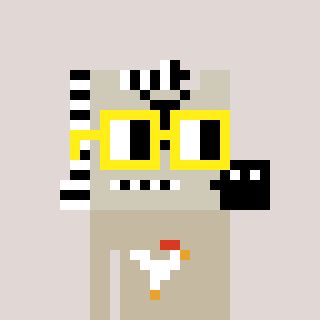
a pixel art character with square yellow glasses, a zebra-shaped head and a bege-colored body on a warm background